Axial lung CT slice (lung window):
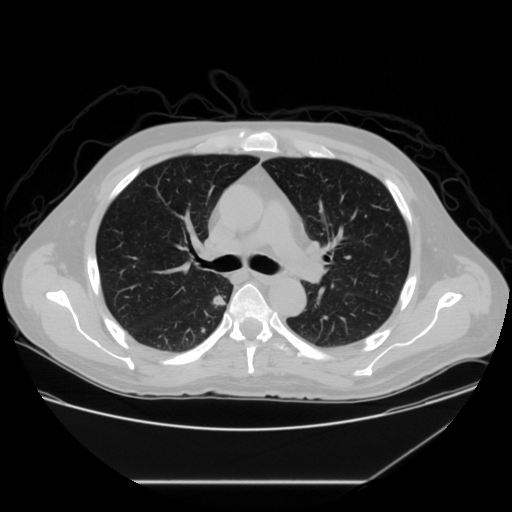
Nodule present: yes
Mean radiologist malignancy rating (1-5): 4.5